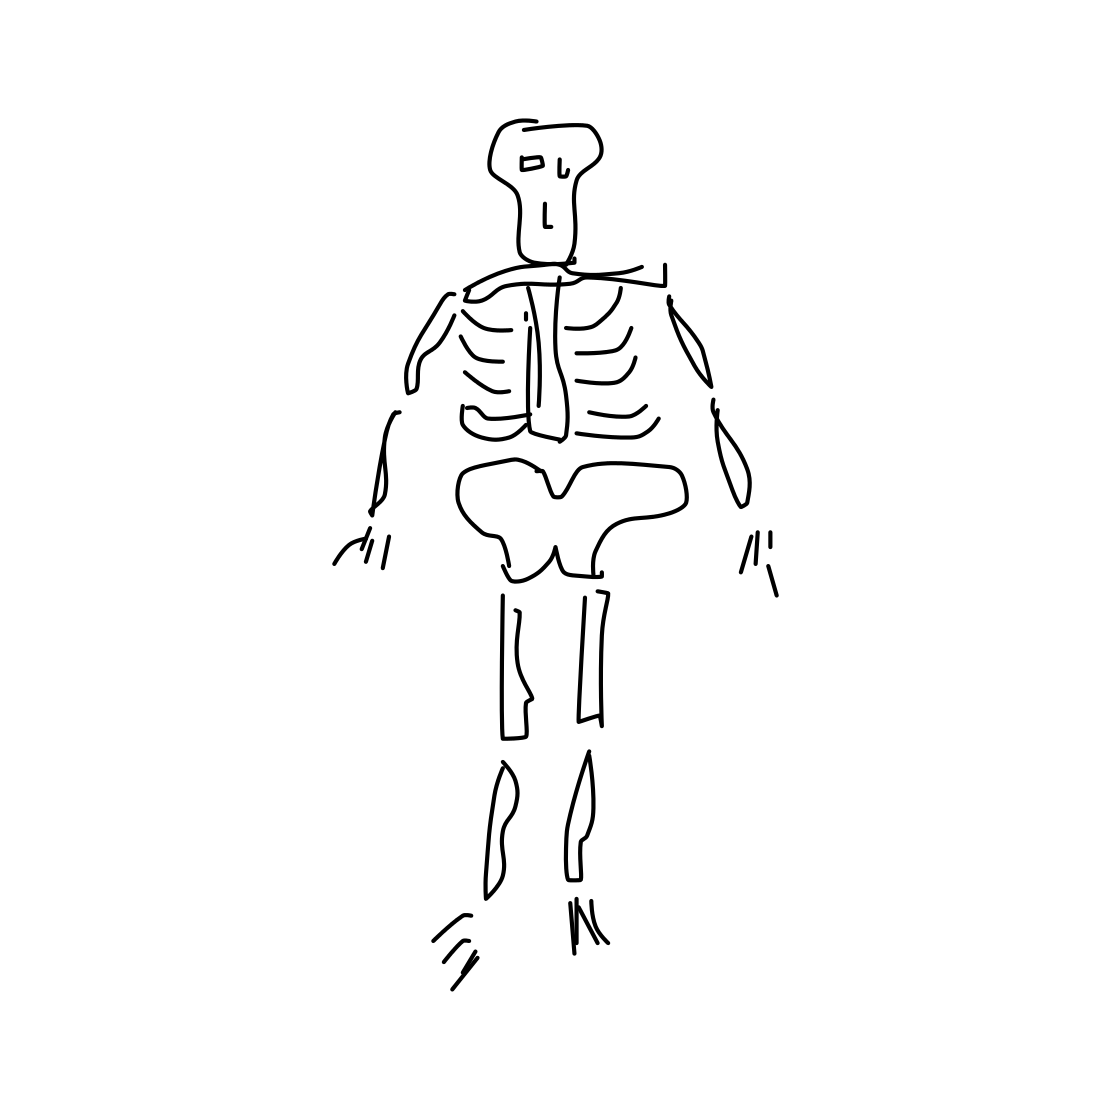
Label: human-skeleton